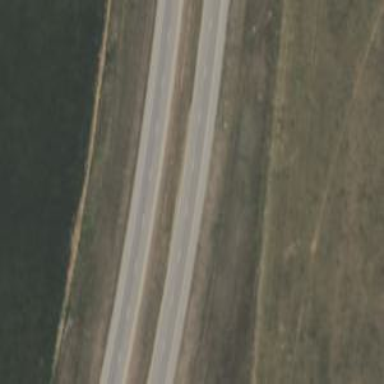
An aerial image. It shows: Trunk highway with expressway features.